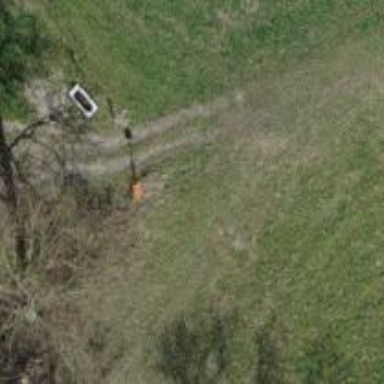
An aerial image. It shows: Pole supporting pipeline marker with roof cover.